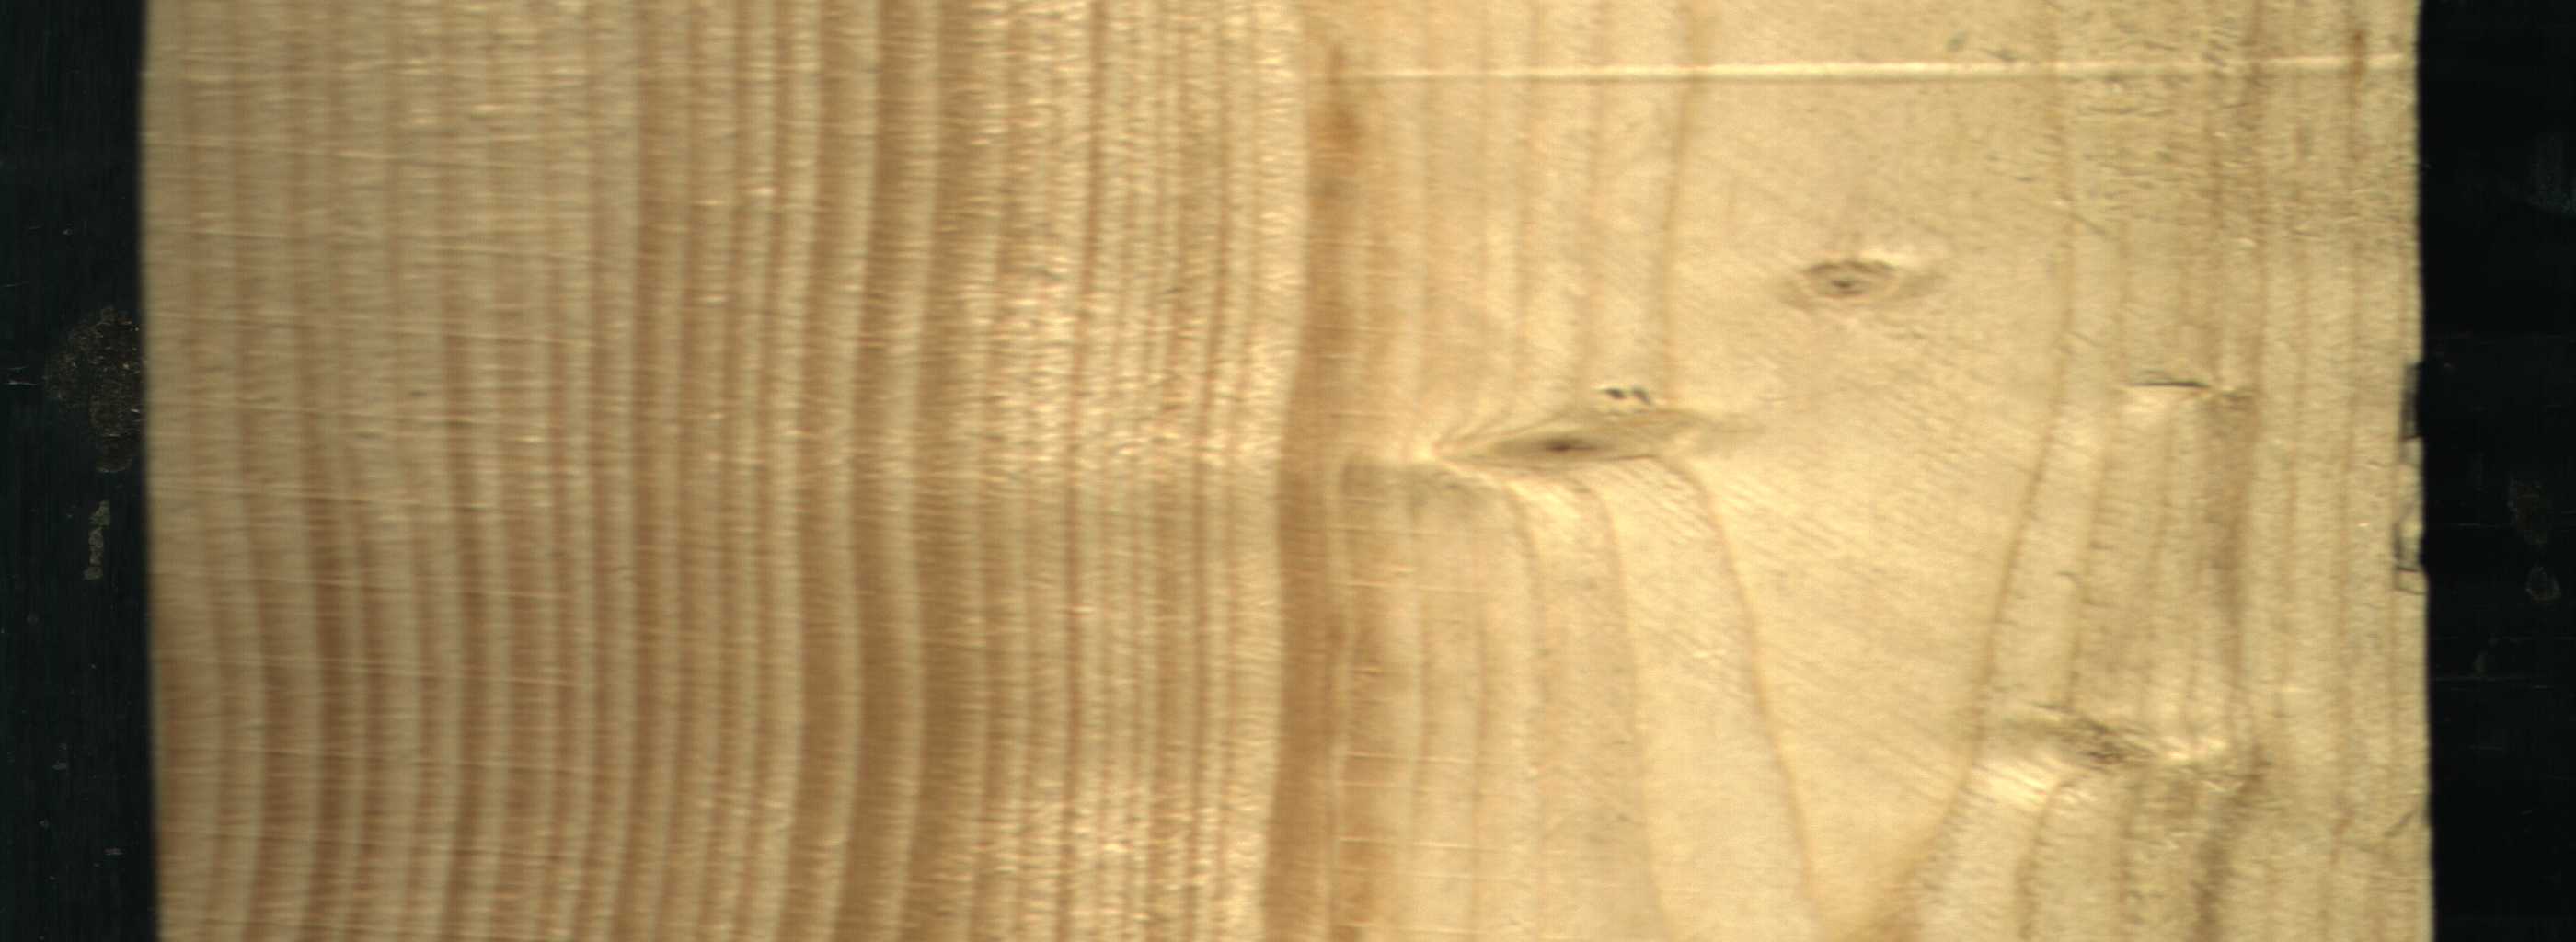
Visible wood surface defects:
Live_Knot
Live_Knot